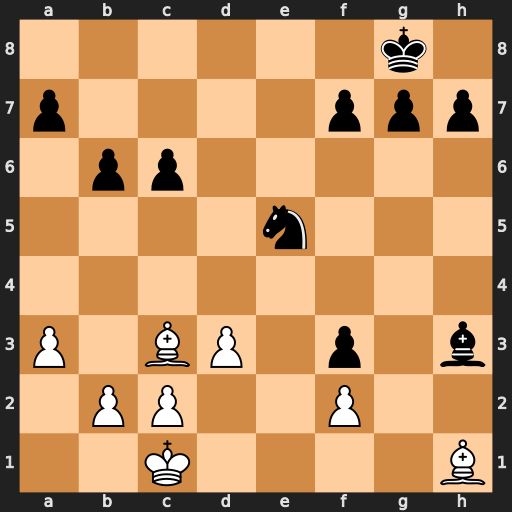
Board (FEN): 6k1/p4ppp/1pp5/4n3/8/P1BP1p1b/1PP2P2/2K4B
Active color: w
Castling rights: -
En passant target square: -
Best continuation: Bxe5 Bg2 Bxg2 fxg2 Bh2